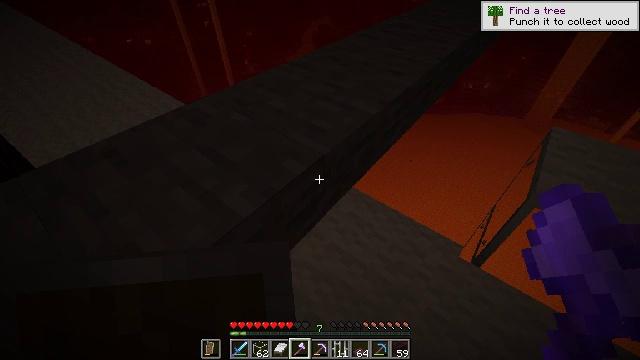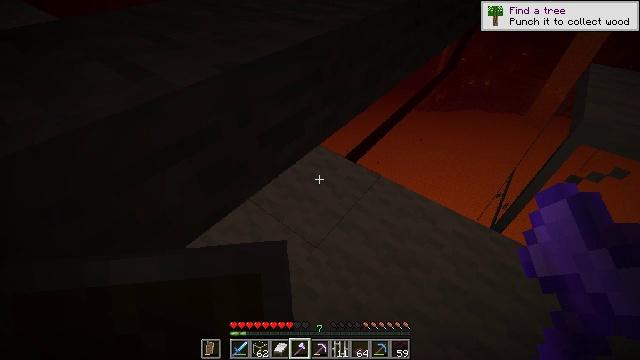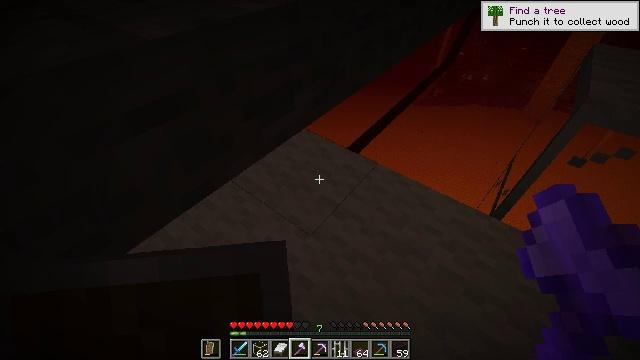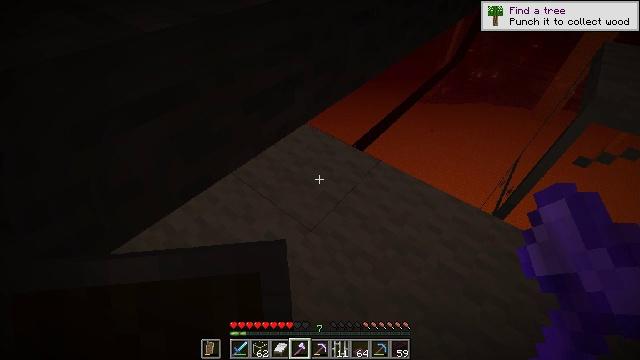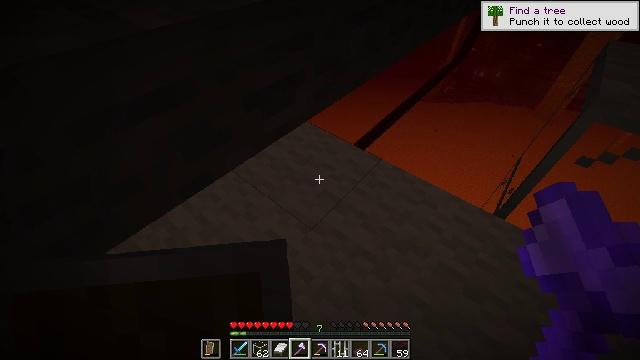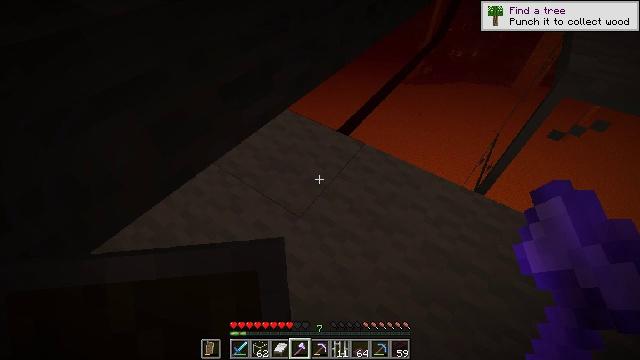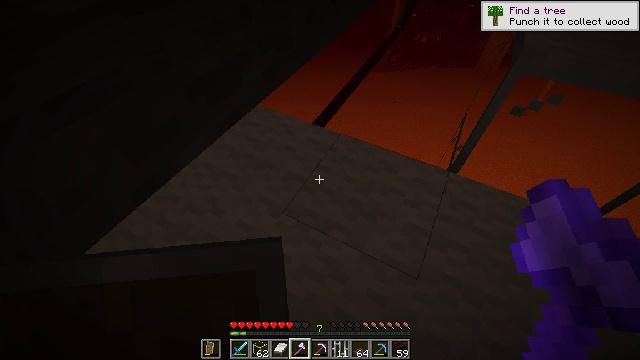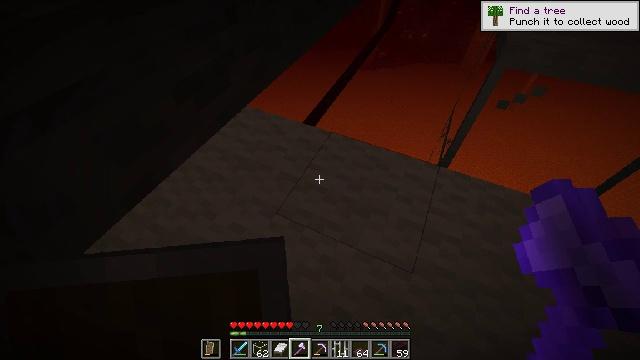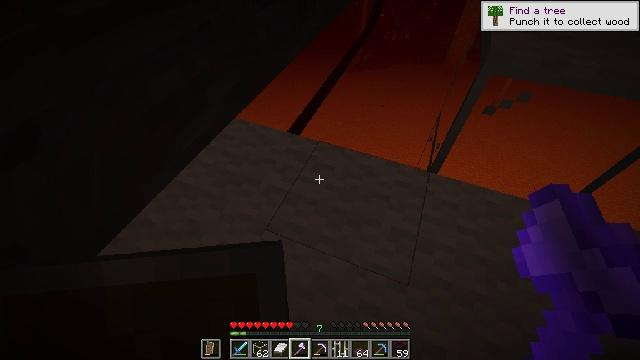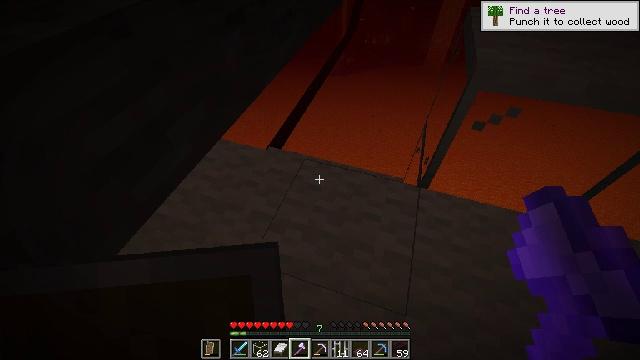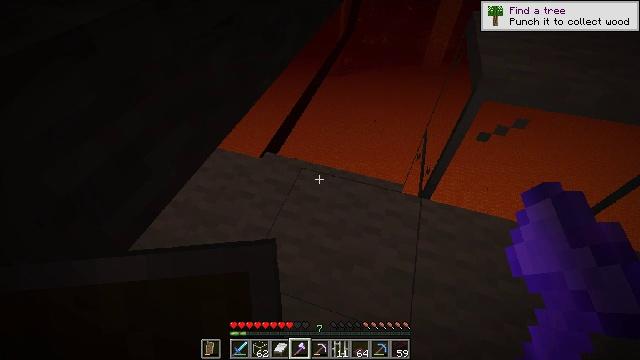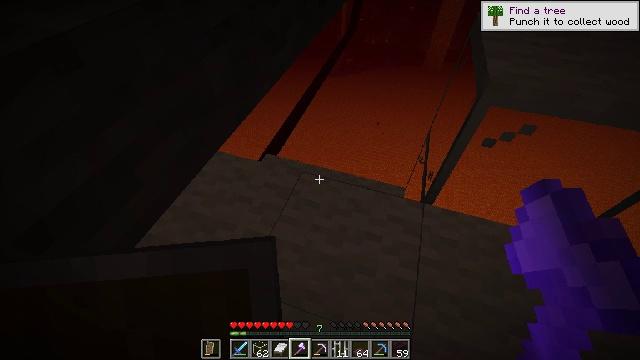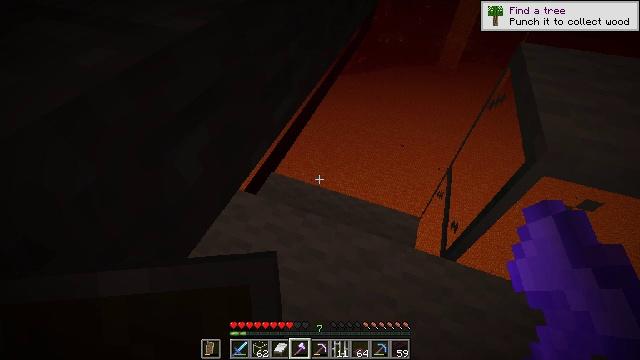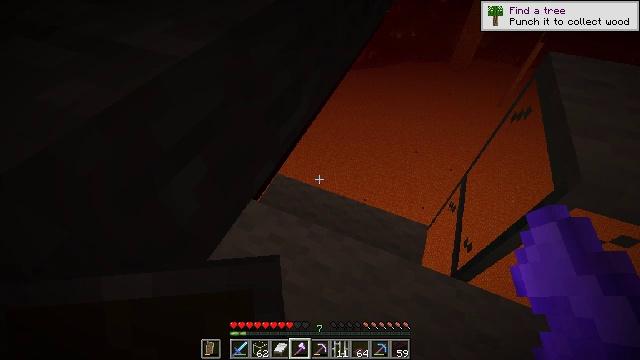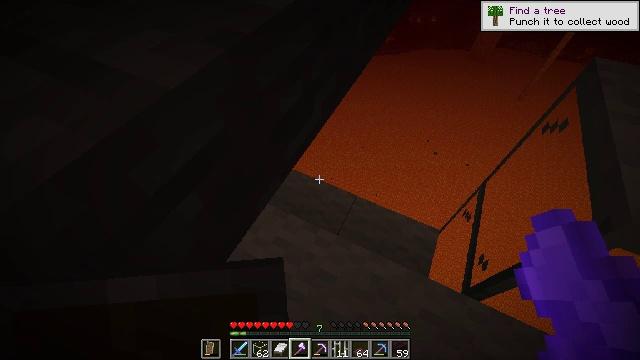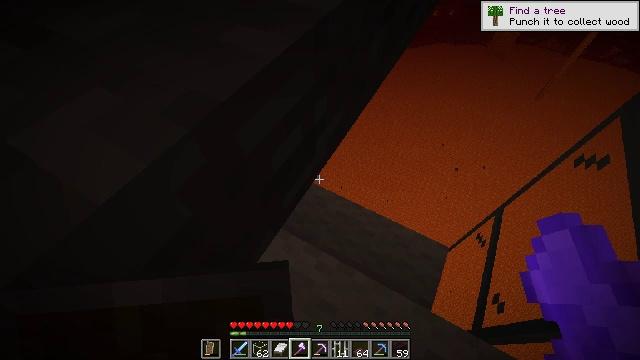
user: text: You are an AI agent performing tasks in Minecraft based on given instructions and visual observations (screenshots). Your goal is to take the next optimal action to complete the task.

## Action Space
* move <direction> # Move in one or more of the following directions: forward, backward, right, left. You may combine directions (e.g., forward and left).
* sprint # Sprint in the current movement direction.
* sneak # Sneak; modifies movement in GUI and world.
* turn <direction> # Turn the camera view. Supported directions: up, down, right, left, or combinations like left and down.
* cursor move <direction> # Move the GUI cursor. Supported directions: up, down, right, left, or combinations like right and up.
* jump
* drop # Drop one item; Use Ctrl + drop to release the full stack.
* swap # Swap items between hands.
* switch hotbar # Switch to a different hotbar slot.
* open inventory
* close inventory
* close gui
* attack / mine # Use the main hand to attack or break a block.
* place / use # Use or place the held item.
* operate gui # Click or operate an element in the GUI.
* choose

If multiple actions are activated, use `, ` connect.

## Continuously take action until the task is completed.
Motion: motion action
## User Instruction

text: Collect the rare wither rose.
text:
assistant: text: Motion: no_op
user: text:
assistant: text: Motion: no_op
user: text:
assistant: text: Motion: turn left
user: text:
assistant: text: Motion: no_op
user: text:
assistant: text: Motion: turn right and down
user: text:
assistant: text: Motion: turn right and down
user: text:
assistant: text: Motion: turn right
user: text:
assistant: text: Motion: move forward, turn right
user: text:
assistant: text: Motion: move forward, turn right
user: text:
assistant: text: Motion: move forward
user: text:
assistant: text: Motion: move forward
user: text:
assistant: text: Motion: move forward, turn left
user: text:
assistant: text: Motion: move forward, turn left and down
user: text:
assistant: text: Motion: move forward, turn left and down
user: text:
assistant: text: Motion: move forward, turn left and down
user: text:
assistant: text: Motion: turn left
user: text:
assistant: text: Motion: turn left
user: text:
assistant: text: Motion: turn left
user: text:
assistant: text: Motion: no_op
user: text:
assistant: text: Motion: move forward
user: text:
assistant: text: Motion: move forward, turn left
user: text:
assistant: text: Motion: move forward, turn left
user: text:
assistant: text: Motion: move forward, turn left
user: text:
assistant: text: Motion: turn left
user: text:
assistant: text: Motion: turn left
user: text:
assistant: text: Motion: turn left
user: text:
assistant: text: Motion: turn left
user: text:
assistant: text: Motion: turn left
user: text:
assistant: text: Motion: turn left
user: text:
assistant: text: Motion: turn left